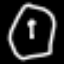
Label: clock